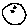
Label: moon